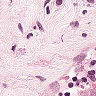
Metastatic tissue present: no